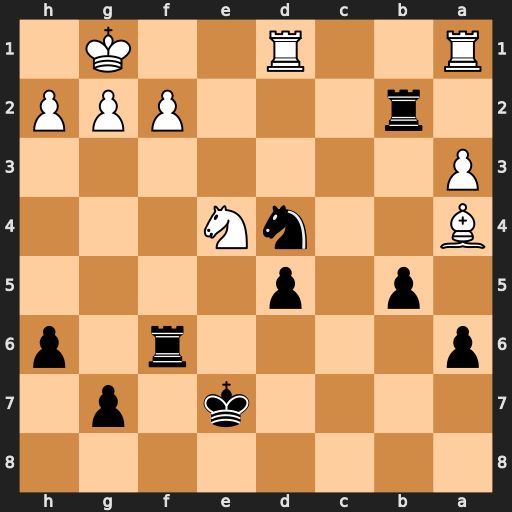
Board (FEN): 8/4k1p1/p4r1p/1p1p4/B2nN3/P7/1r3PPP/R2R2K1
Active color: b
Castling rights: -
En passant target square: -
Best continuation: Ne2+ Kf1 dxe4